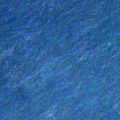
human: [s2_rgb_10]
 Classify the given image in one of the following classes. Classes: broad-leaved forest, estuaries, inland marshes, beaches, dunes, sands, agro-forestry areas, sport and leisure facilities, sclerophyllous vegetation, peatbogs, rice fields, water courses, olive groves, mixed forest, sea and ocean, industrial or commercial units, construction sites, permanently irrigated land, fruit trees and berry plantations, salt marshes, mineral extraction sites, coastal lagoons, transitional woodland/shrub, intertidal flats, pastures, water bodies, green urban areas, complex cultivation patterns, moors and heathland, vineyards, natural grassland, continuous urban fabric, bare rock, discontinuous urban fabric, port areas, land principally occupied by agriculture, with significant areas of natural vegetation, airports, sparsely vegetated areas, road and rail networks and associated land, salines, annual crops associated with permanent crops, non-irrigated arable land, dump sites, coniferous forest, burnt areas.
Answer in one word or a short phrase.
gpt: sea and ocean